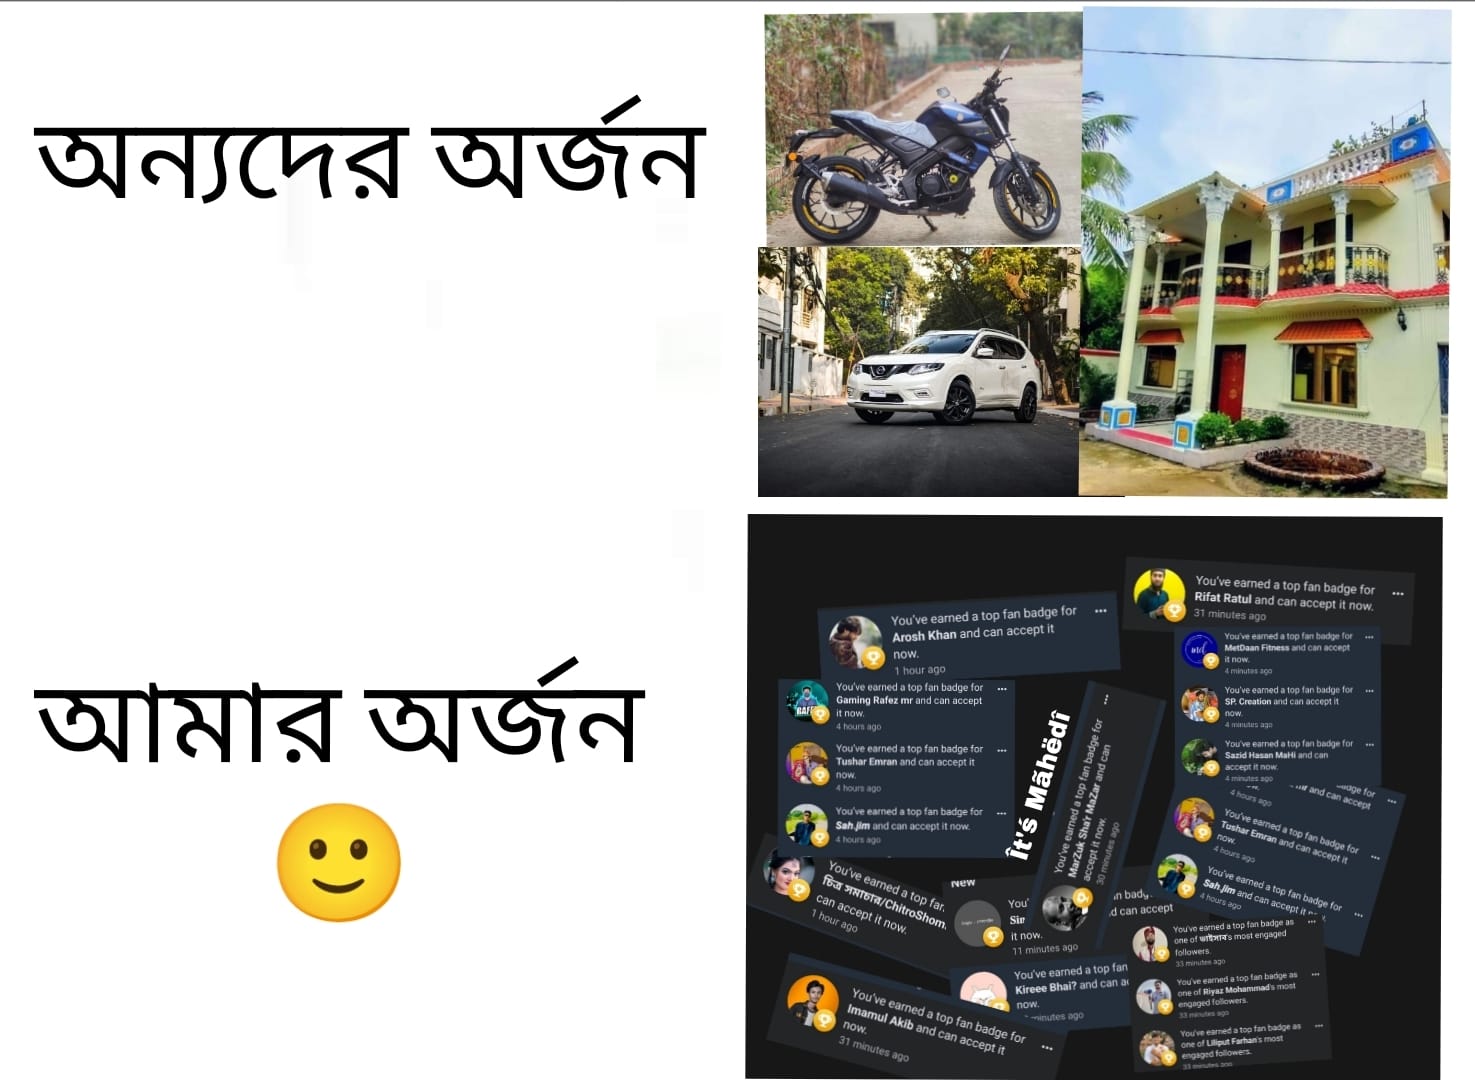
Text: অন্যদের অর্জন আমার অর্জন
Label: Non Hate